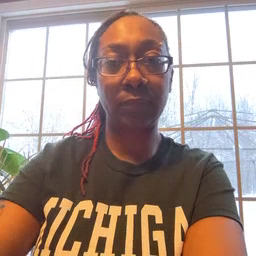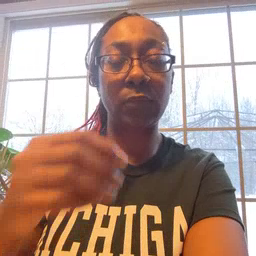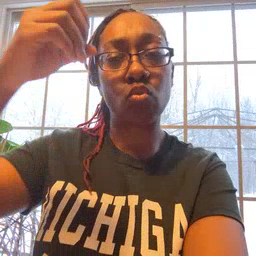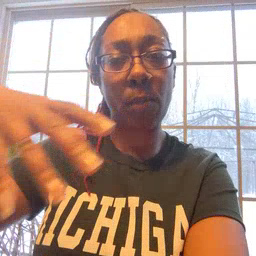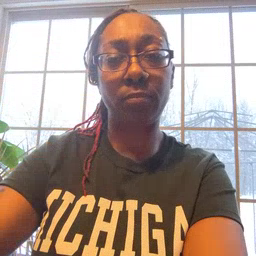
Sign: drop